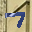
Label: 7